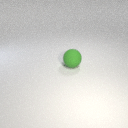
large green rubber sphere